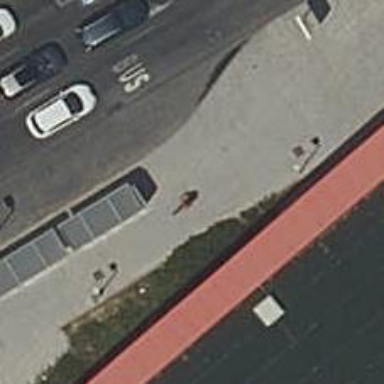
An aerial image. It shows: Bicycle parking area.